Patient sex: M
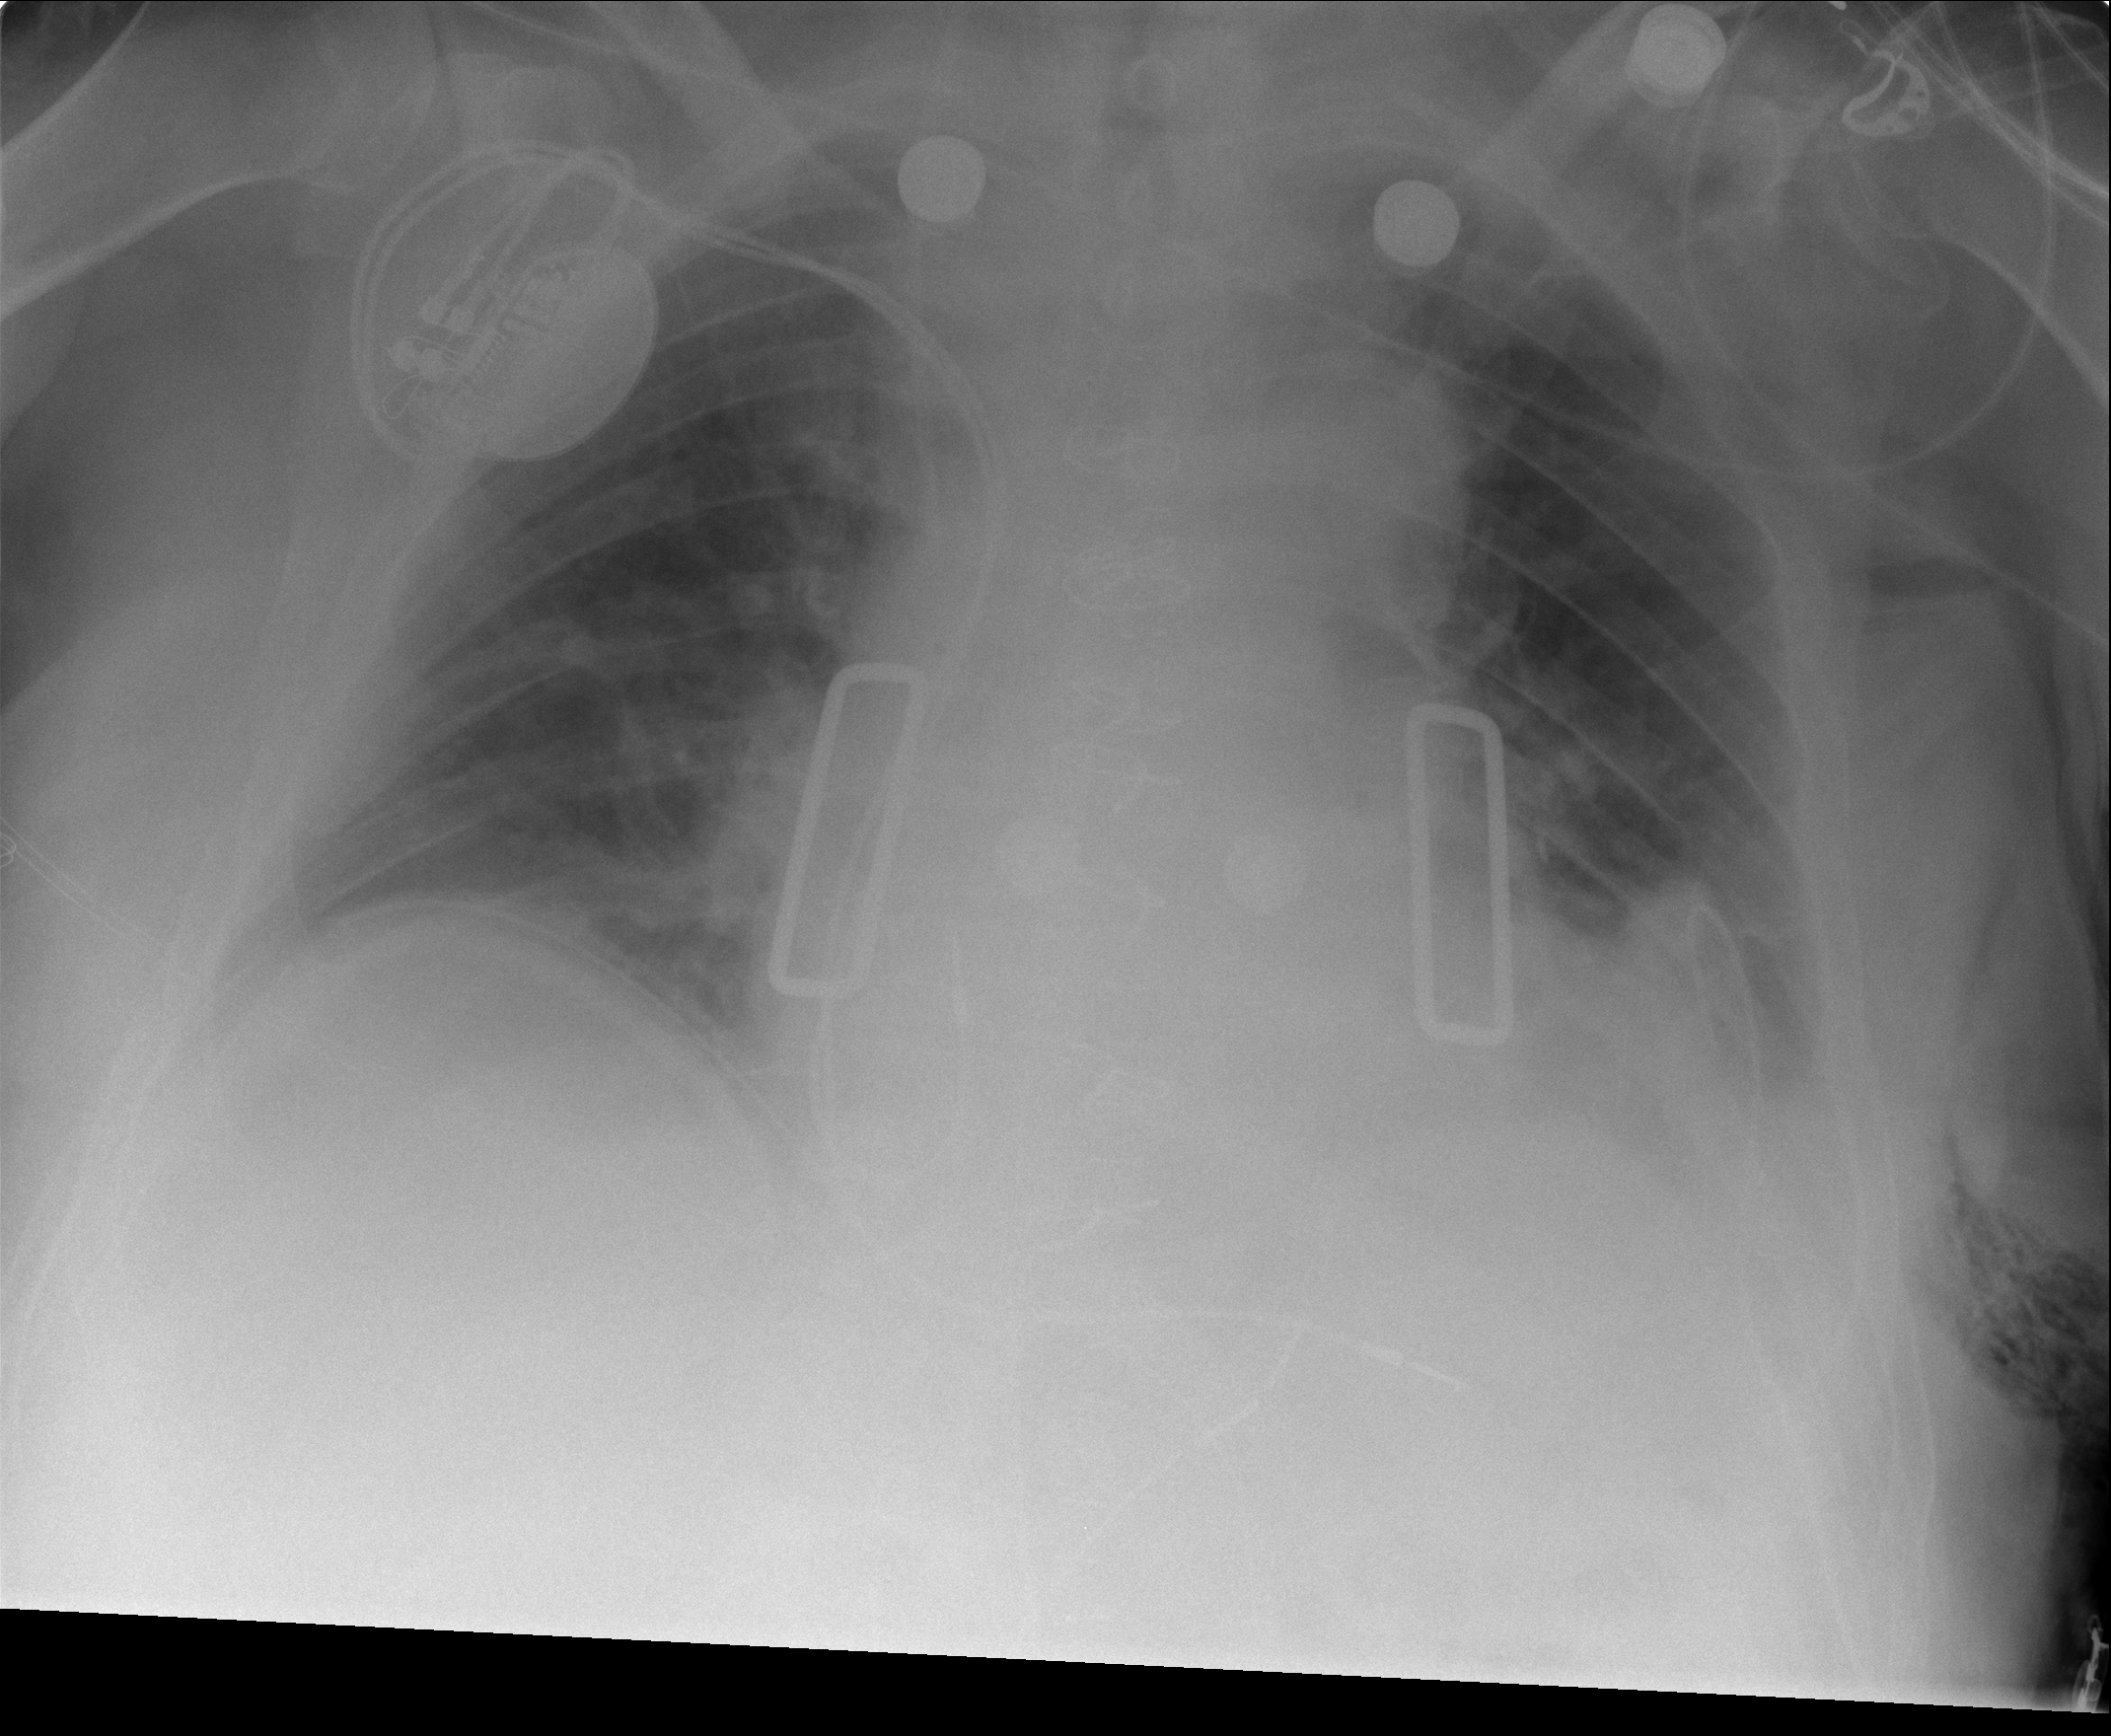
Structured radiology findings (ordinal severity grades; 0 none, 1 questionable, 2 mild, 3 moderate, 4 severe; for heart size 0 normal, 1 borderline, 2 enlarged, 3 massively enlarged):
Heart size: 2
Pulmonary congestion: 0
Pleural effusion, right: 2
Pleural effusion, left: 2
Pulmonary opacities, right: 0
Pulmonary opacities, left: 0
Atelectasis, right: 2
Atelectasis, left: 2